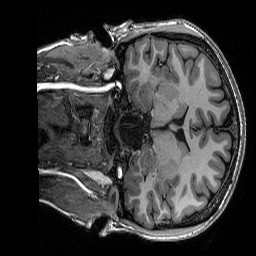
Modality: T1w
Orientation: coronal
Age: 28
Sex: female
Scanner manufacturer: siemens
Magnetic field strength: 3 T
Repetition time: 2.53 s
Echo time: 0.0033 s